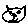
Label: cat